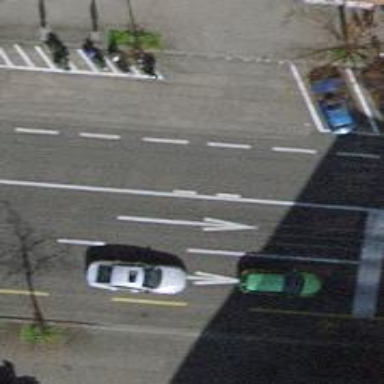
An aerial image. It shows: Secondary road with asphalt surface. Both sides have sidewalks and trolley wires are installed overhead.